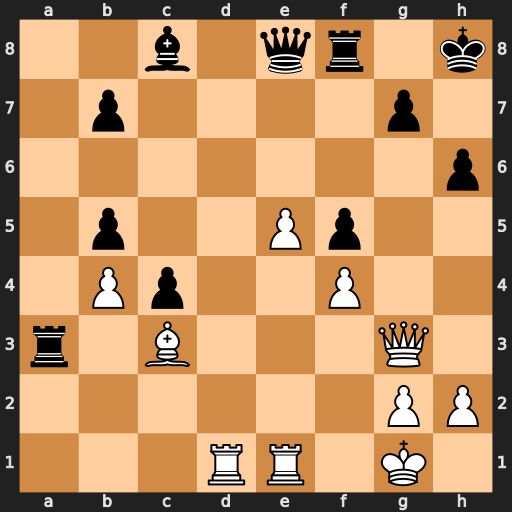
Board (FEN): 2b1qr1k/1p4p1/7p/1p2Pp2/1Pp2P2/r1B3Q1/6PP/3RR1K1
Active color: w
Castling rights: -
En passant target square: -
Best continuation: e6 Rxc3 Qxc3